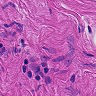
Metastatic tissue present: no